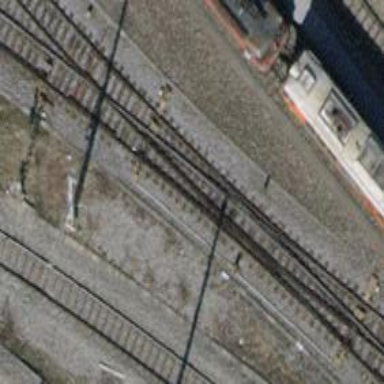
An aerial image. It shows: Railway switch.